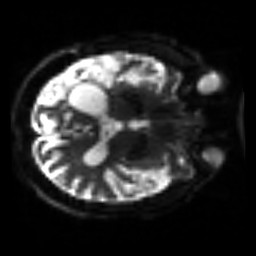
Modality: sbref
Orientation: axial
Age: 64
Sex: male
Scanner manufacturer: siemens
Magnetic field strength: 3 T
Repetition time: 3.2 s
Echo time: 0.081 s